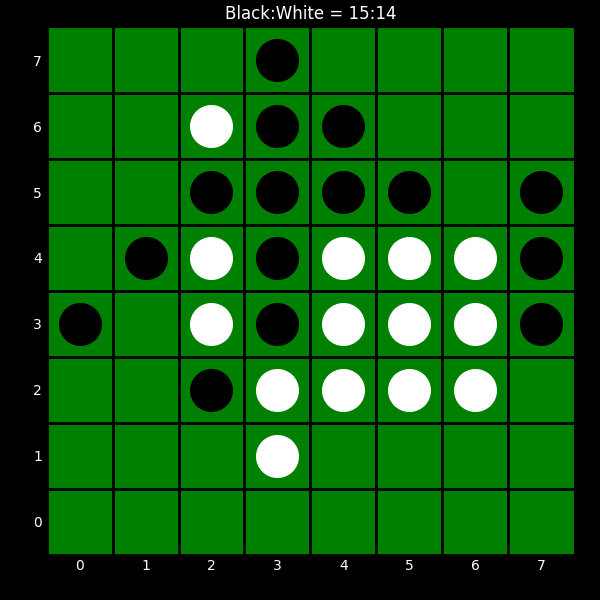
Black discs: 15
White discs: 14